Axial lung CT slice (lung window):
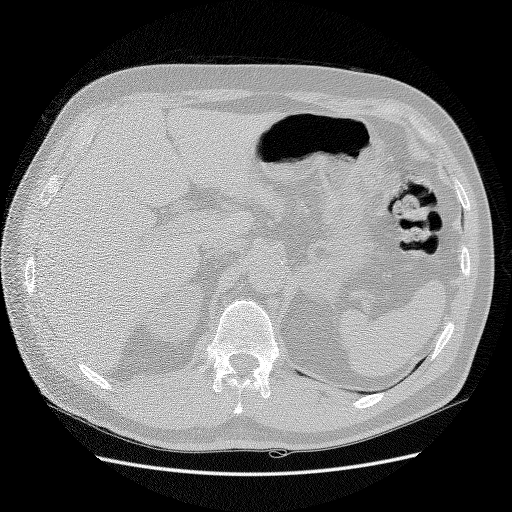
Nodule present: no